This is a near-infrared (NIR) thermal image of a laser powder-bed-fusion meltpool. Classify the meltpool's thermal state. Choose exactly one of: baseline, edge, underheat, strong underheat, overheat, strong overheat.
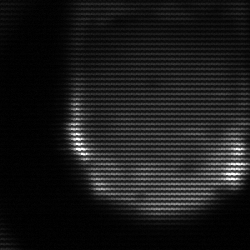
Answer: edge